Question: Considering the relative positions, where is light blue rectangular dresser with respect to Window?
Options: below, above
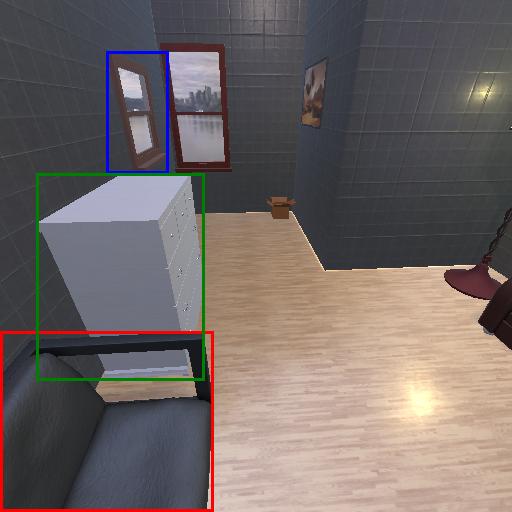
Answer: below